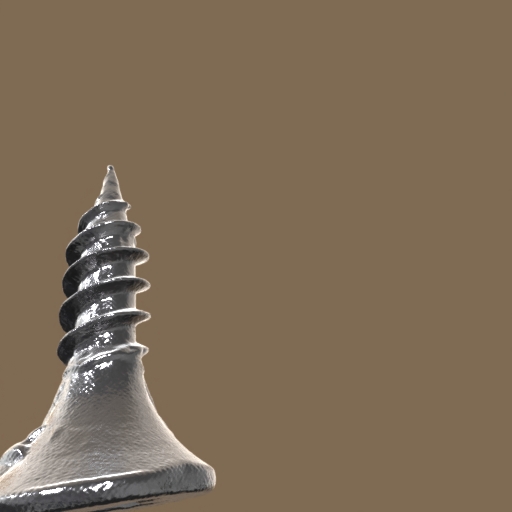
Label: screw